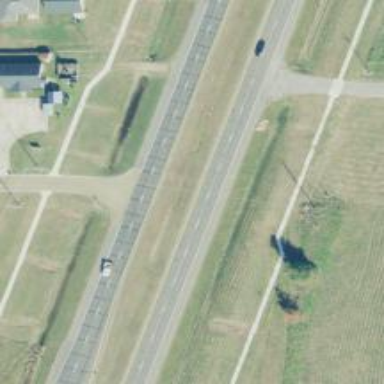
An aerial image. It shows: This image shows trunk highway that functions as expressway.